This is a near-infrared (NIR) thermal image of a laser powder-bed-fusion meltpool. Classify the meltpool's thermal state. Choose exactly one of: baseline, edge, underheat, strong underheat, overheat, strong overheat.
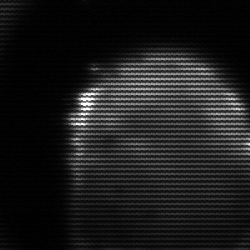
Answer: edge